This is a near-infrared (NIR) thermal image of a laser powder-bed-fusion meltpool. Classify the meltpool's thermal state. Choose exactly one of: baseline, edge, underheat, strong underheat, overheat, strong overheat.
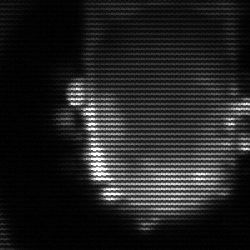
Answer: baseline